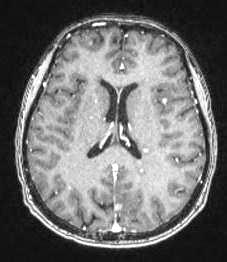
Label: notumor